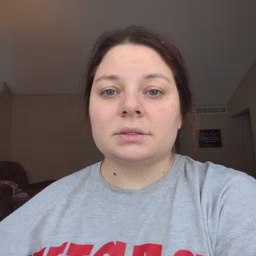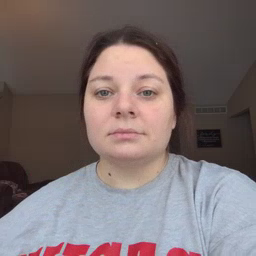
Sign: white